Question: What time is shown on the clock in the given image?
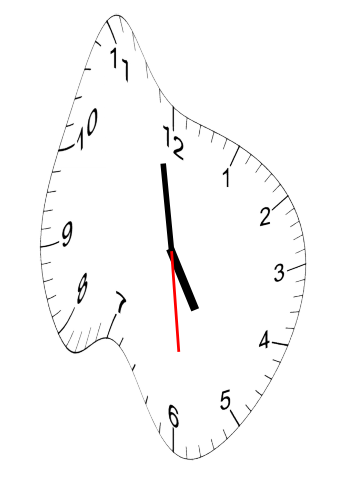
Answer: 04:58:29